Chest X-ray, AP view. Patient: 79 years old, sex M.
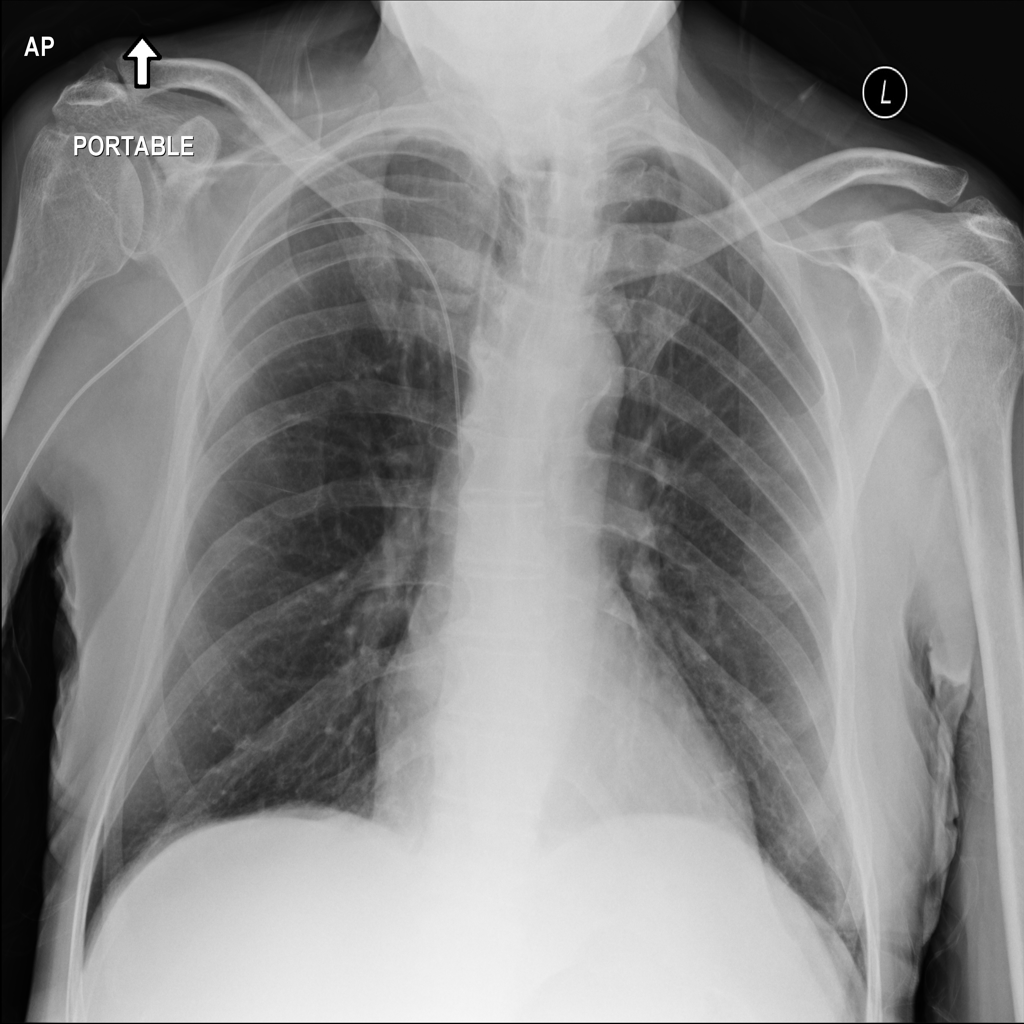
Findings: No Finding